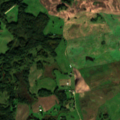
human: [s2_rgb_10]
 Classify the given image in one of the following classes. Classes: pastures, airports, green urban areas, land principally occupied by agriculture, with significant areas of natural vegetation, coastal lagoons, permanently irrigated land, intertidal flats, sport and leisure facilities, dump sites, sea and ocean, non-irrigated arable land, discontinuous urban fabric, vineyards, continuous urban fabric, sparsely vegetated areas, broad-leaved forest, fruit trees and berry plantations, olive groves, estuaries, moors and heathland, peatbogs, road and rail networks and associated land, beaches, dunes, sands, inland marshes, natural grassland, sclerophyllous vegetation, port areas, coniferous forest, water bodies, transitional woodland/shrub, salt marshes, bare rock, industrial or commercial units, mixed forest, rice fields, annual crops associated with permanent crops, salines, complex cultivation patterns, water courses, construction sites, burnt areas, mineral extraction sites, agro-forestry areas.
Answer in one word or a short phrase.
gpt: non-irrigated arable land, land principally occupied by agriculture, with significant areas of natural vegetation, broad-leaved forest